Question: I'm trying to make a UIImageView with round corners, so I used [imageView.layer setCornerRadius:5.0f]; it works but not perfectly.
If you look closely, you can see the corners of the image(I uploaded a photo, I don't know if you can see it clearly, there are blue parts in the corners). How should I remove these? thank you.
(P.S.: I also set the border of the view, is that the reason why?)

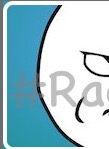
Answer: 'UIImageView' doesn't clip to bounds by default. So while the corner radius is applied its still drawing outside of its designated area.
objc:
'''
[imageView setClipsToBounds:YES];
'''
swift:
'''
imageView.clipsToBounds = true
'''